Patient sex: F
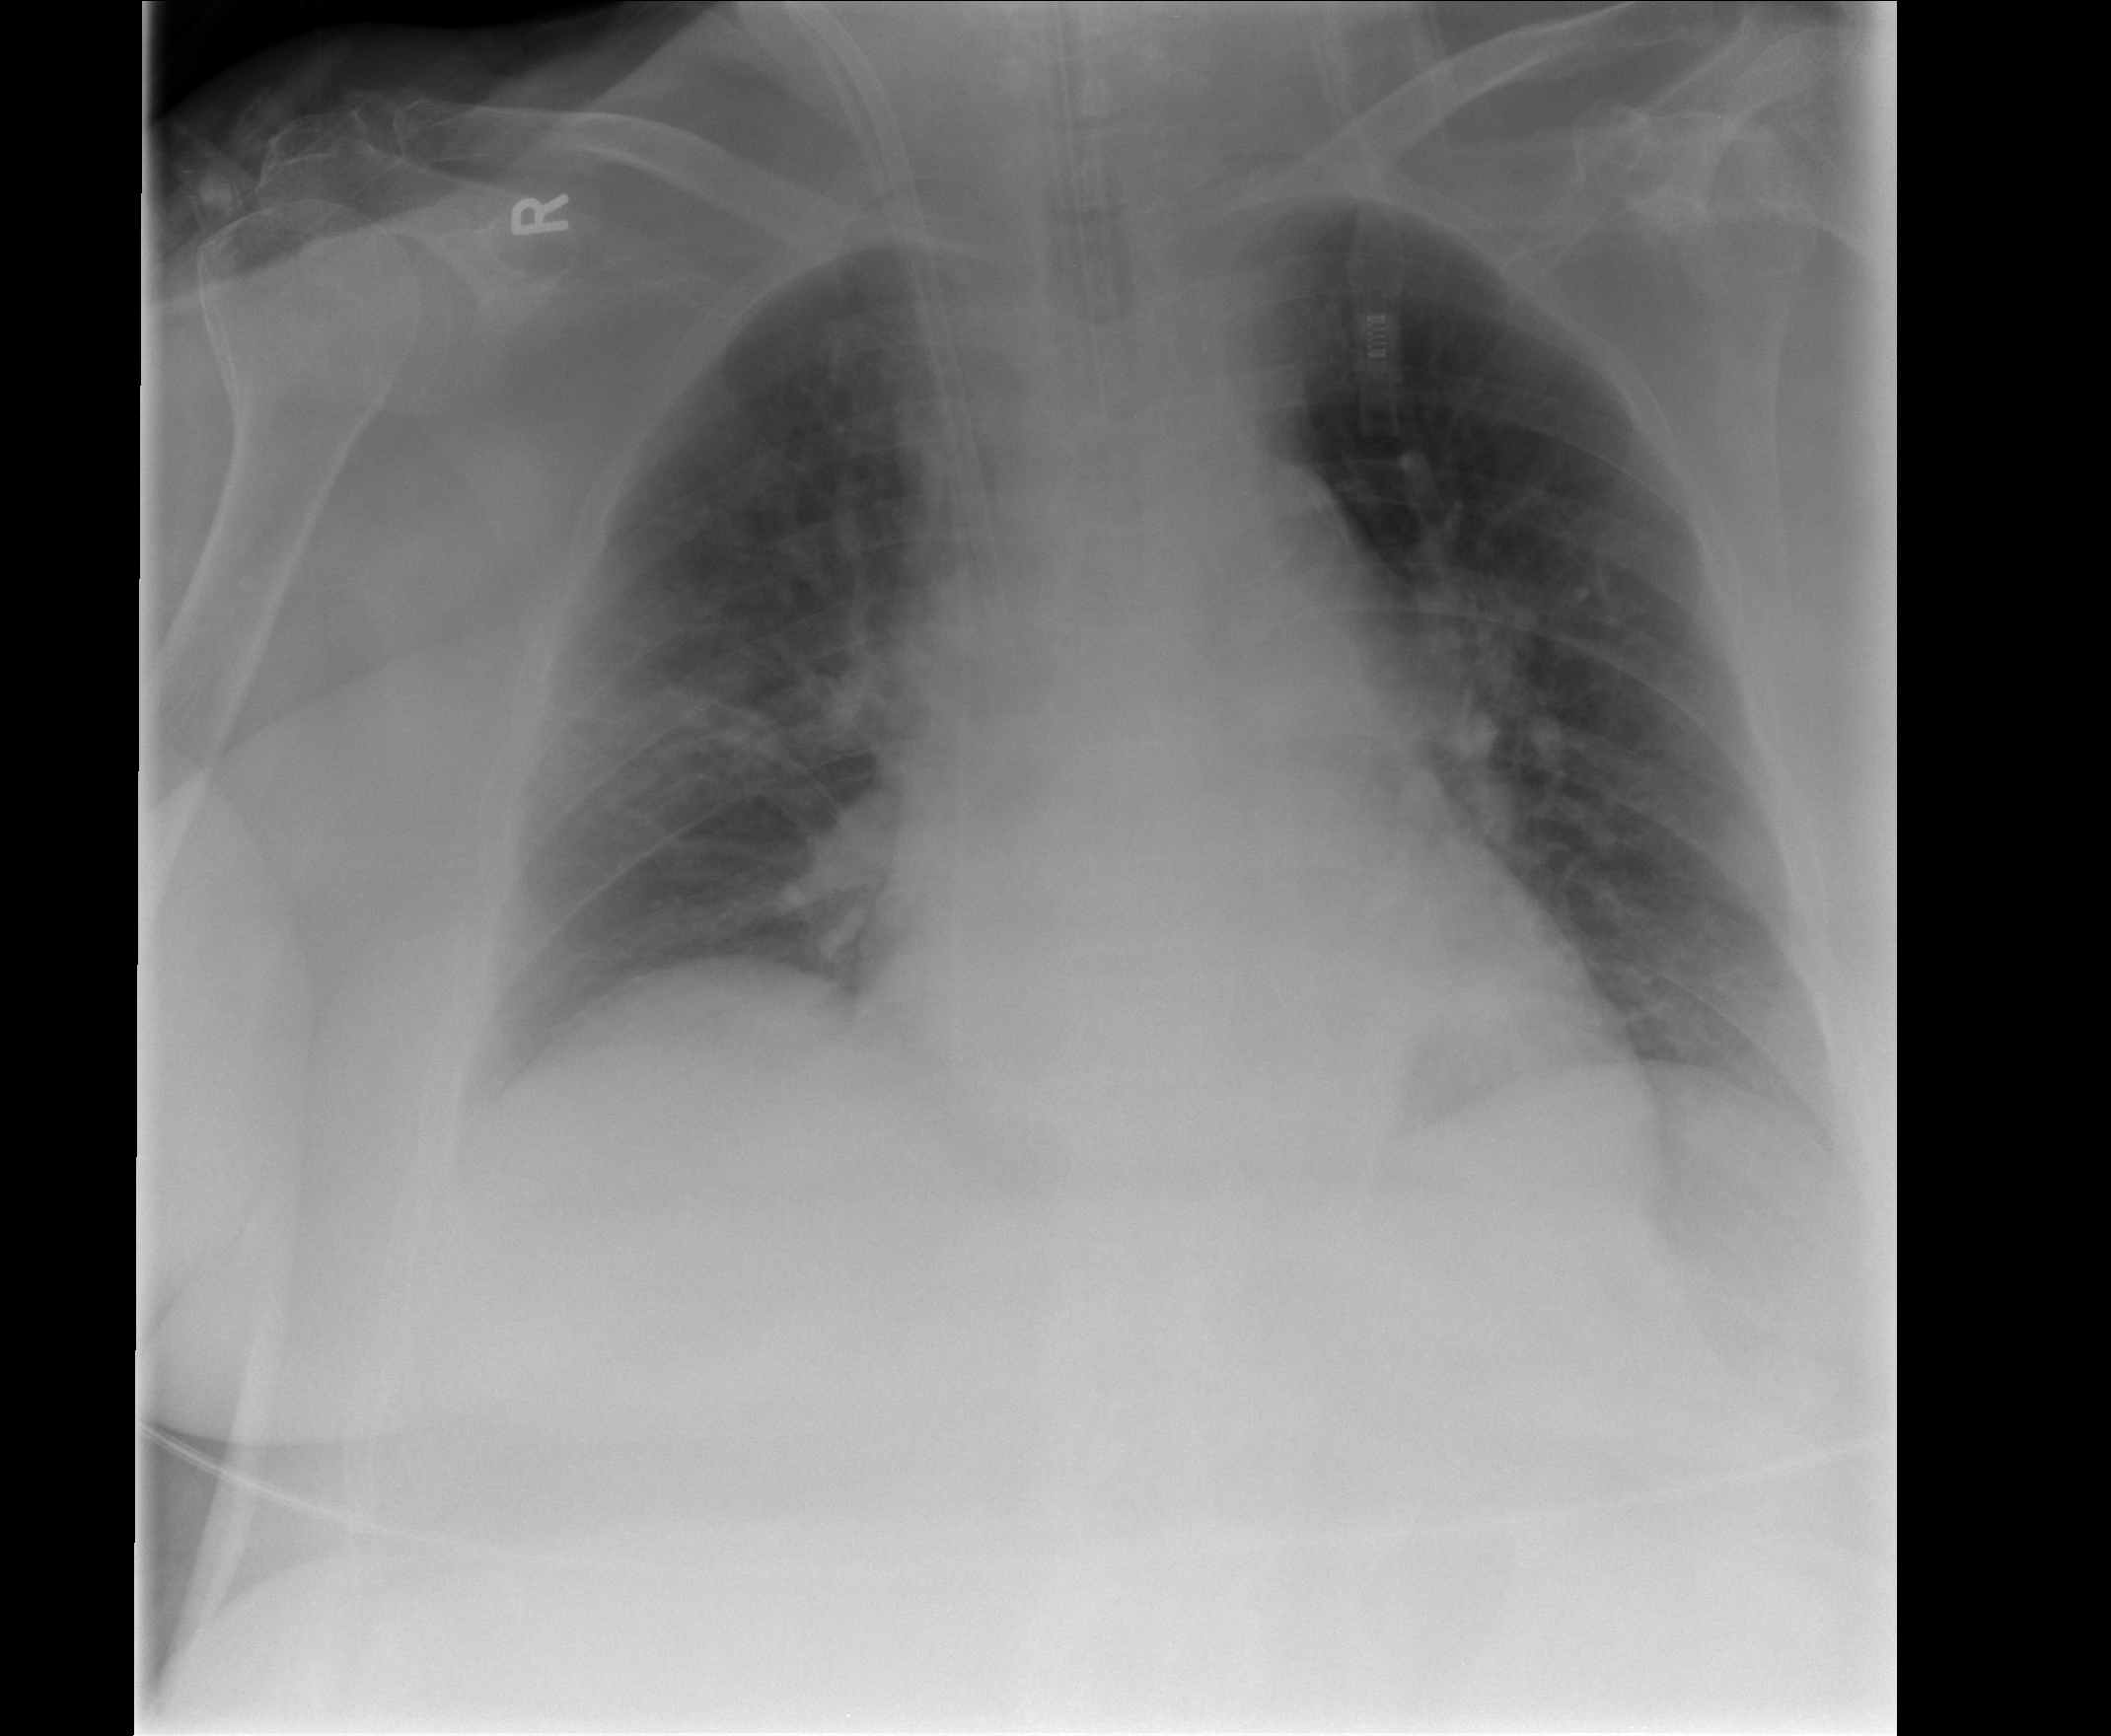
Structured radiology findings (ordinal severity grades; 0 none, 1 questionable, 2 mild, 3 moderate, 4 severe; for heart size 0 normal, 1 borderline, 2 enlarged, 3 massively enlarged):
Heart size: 0
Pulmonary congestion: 0
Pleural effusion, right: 0
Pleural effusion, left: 0
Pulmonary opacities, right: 0
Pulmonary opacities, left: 0
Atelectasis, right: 2
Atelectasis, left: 2